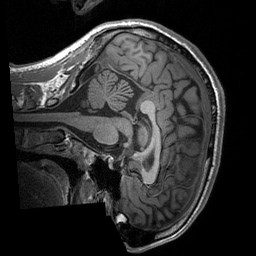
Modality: T1w
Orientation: sagittal
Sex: male
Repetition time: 1.95 s
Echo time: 0.026 s